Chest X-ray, AP view. Patient: 38 years old, sex M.
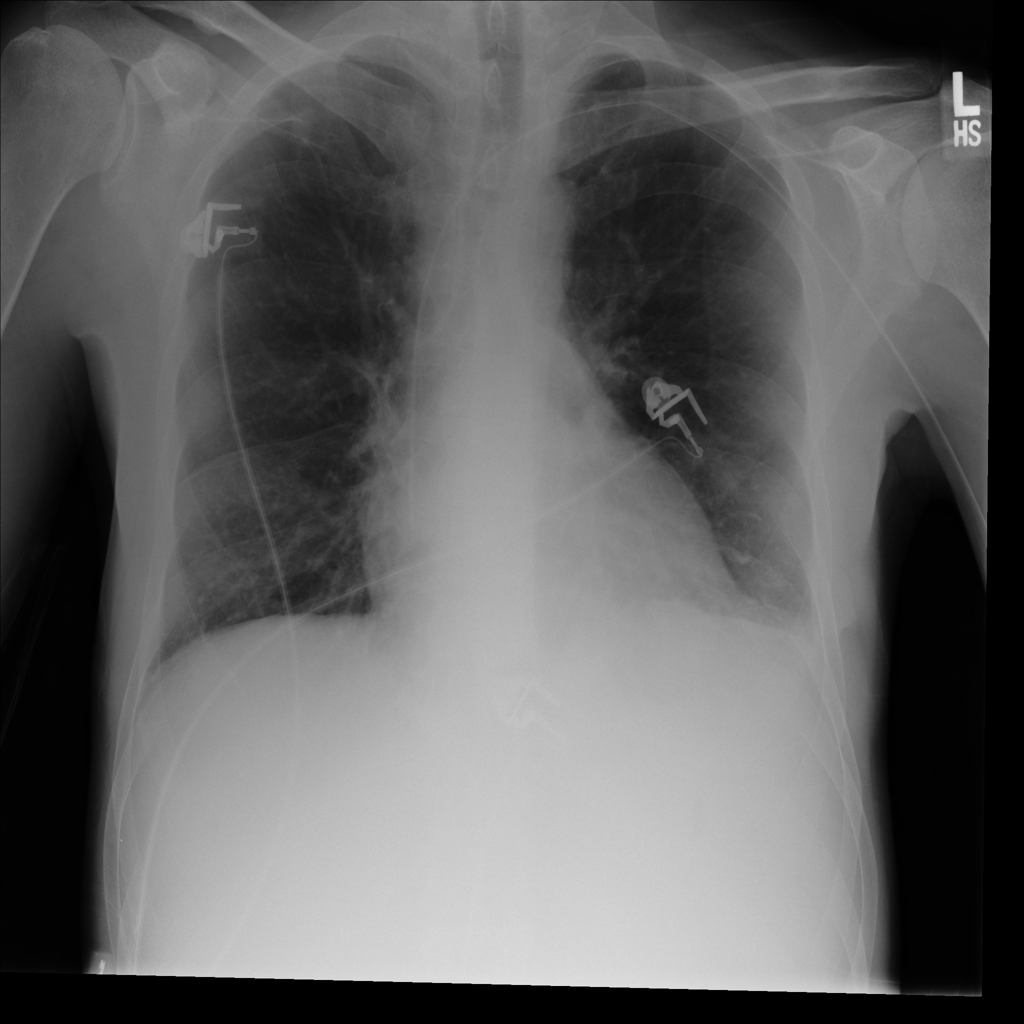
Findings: No Finding